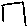
Label: square